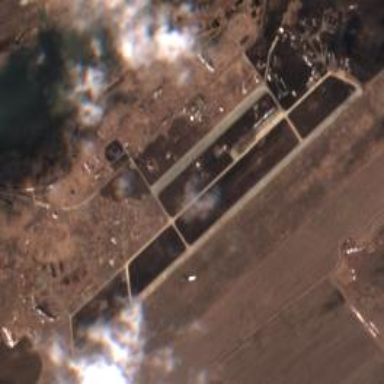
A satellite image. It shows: Military airfield located within larger aerodrome area.